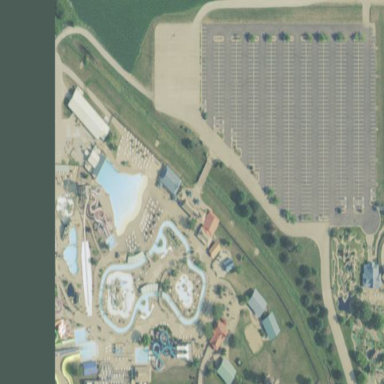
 popular for its theme park attractions."